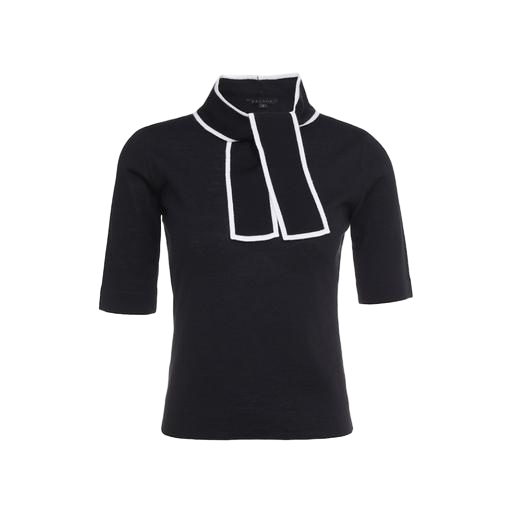
black tie-neck top, tie-neck jersey top, black polo-neck top, white background